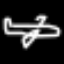
Label: airplane